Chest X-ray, PA view. Patient: 49 years old, sex M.
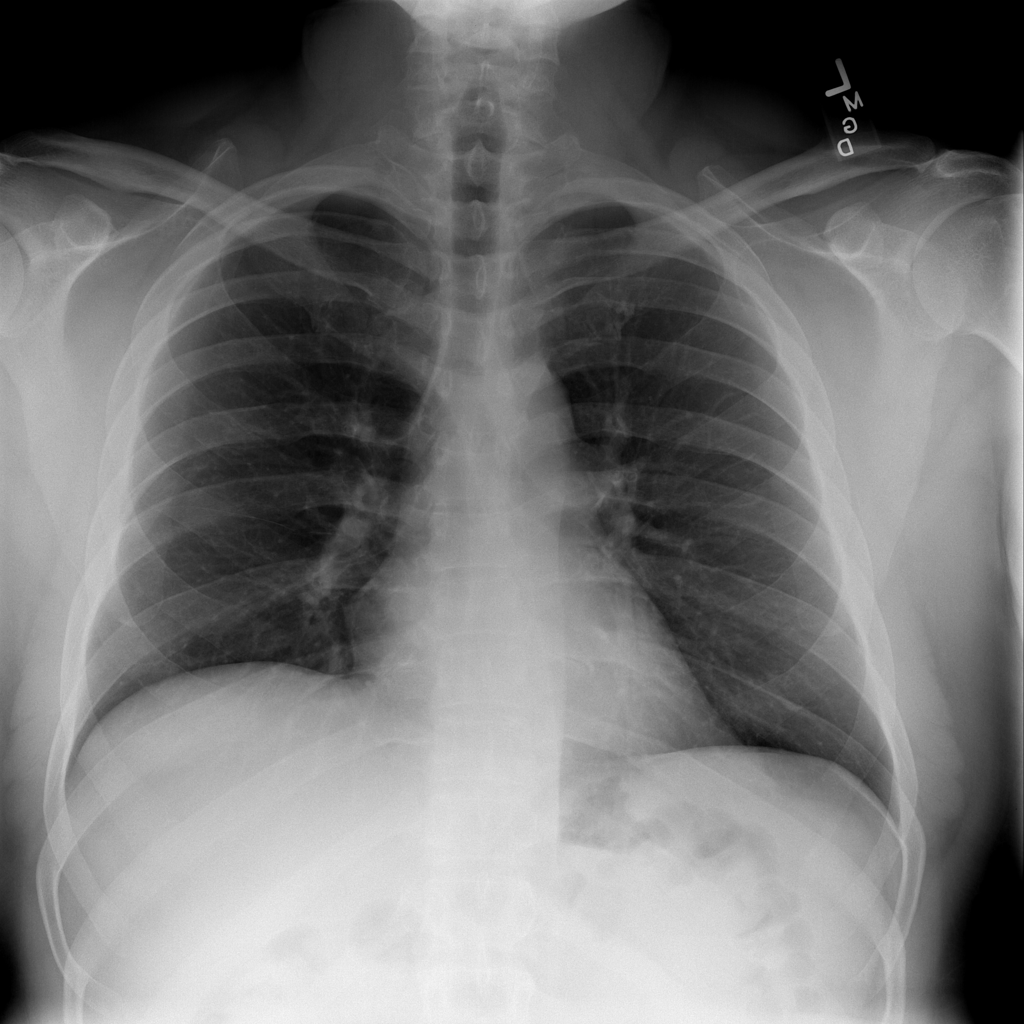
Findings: No Finding